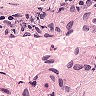
Metastatic tissue present: no